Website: macys
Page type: delivery-shipping
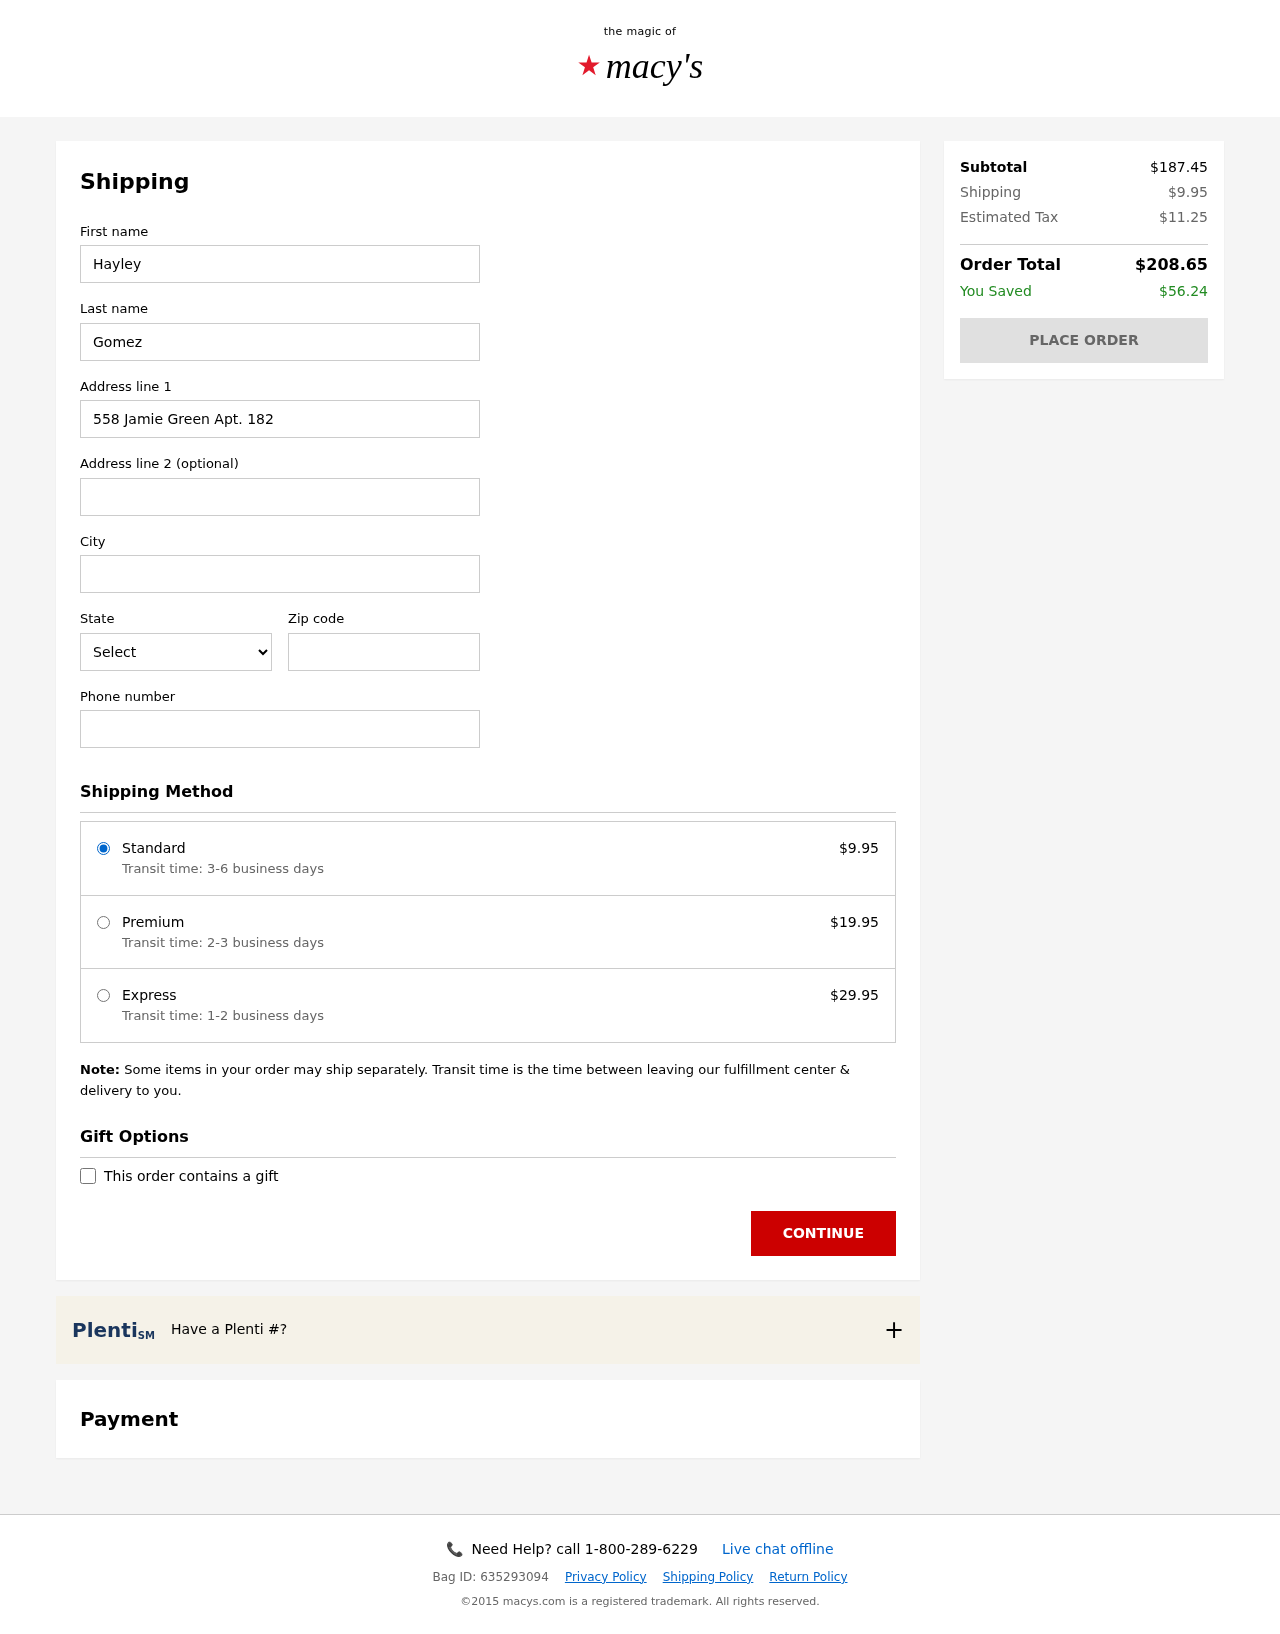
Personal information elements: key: PII_CITY
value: Macdonaldhaven
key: PII_FIRSTNAME
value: Hayley
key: PII_LASTNAME
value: Gomez
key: PII_PHONE
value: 7042411398
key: PII_POSTCODE
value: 83790
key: PII_STATE_ABBR
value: NJ
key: PII_STREET
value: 558 Jamie Green Apt. 182
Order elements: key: ORDER_SHIPPING_COST
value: $9.95
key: ORDER_SHIPPING_PREMIUM
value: $19.95
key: ORDER_SHIPPING_EXPRESS
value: $29.95
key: ORDER_SUBTOTAL
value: $187.45
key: ORDER_TAX
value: $11.25
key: ORDER_TOTAL
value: $208.65
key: ORDER_SAVINGS
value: $56.24